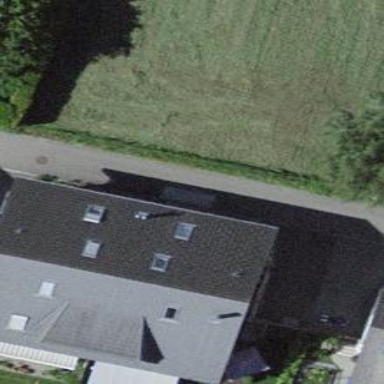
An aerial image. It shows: Terrace building.